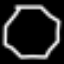
Label: octagon